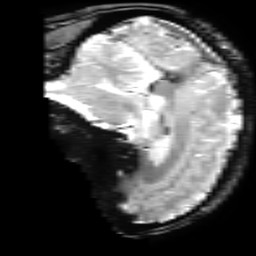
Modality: T2starw
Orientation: sagittal
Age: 22
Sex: male
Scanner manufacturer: ge
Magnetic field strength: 3 T
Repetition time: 0.65 s
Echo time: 0.02 s